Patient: sex M, age 61
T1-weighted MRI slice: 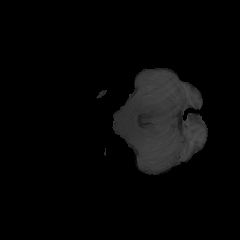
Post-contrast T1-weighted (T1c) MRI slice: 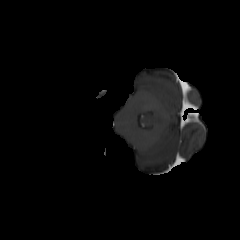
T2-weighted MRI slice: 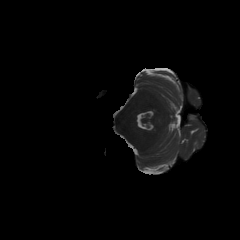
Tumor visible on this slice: no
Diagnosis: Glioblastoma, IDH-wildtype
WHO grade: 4